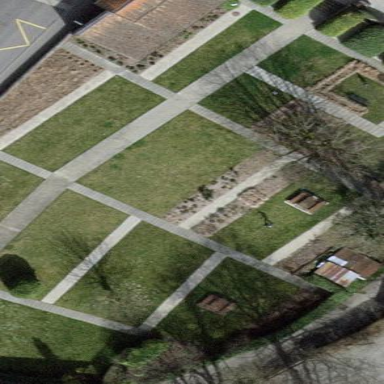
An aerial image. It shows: Lovely park for leisure and relaxation.